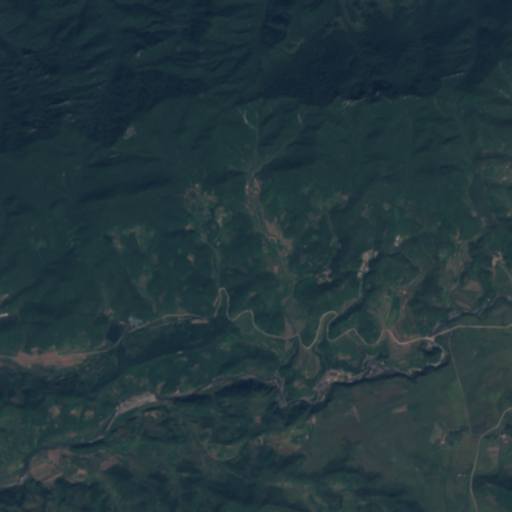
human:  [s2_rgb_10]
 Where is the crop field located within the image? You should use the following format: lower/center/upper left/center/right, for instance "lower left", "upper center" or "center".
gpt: The crop field is located in the lower left of the image.
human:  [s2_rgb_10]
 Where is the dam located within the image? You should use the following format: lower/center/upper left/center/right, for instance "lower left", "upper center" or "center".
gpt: The dam is located in the lower center of the image.
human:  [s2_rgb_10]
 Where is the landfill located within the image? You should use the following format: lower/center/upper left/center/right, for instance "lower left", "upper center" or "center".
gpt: The landfill is located in the center right of the image.
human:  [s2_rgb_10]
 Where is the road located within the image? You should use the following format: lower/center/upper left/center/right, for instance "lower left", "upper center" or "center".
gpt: There is no road in the image.